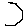
Label: hexagon